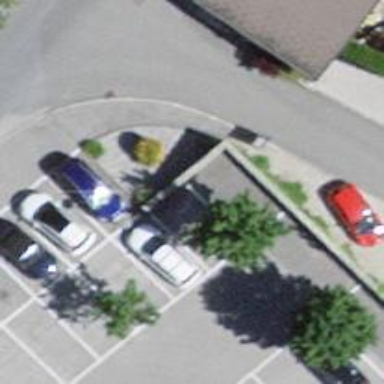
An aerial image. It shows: Charging station.